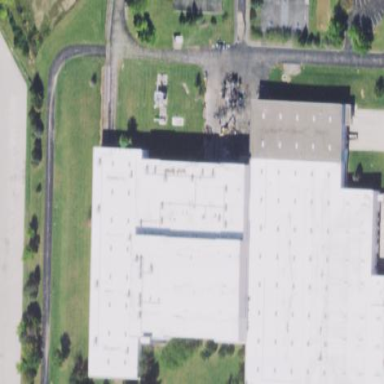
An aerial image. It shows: Warehouse.